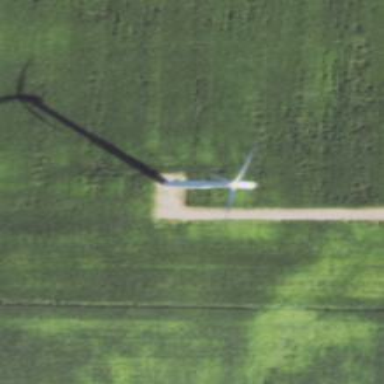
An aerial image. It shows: Wind turbine power generator.